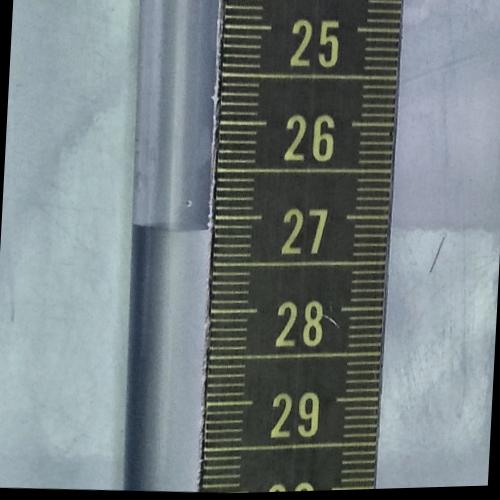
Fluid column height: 27.1 cm